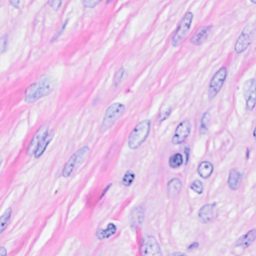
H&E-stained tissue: Breast